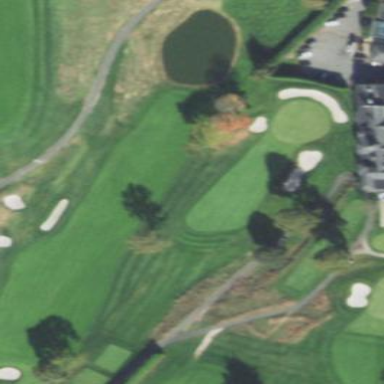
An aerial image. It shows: Grassy area designated as golf fairway.